Question: The UI I want to implement:

I wonder how to implement the top view (contains image and description, etc.) without TableCell border.
The first idea for it is use tableHeaderView.
But if I want to implement such view not only at the top but in the middle of the tableView, any other solutions for such case?
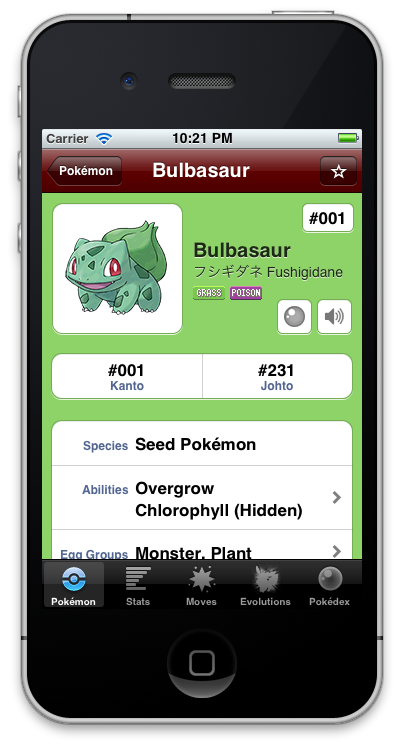
Answer: You need create your custom tableViewCell and implement your own display logic either in IB or programmatically.
What you need to is creating a class which is a subclass of UITableViewCell.
Check these tutorials.
<URL>
<URL>